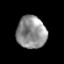
Tissue: prostate
Cell type: T cells
Senescence score: 0.3509
Nuclear area (px): 942
Mean DAPI intensity: 143.298